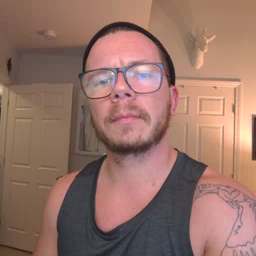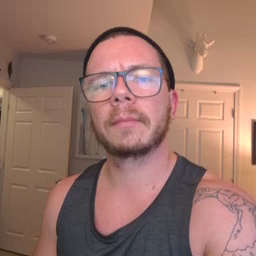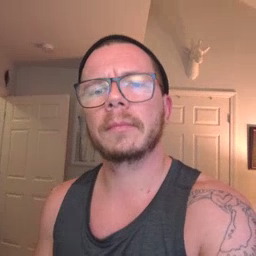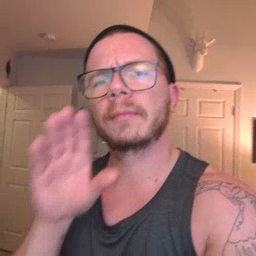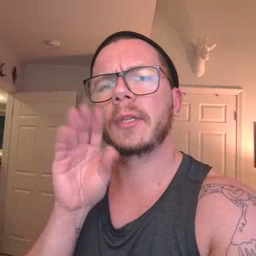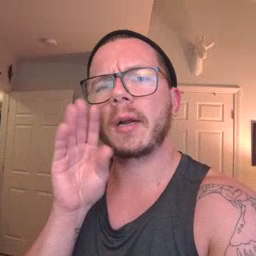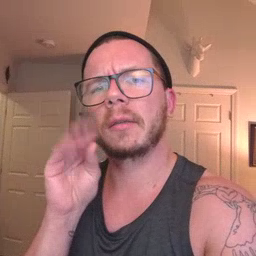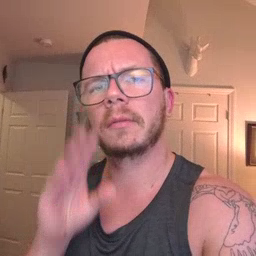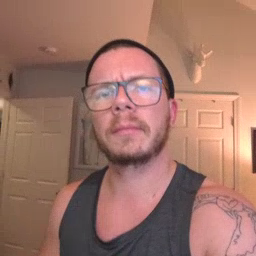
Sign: duck